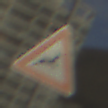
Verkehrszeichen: WildwechselLinks
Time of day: MorningAfternoon
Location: Outdoor (Suburban)
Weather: PartlyCloudy
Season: NotSpecified
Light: Natural